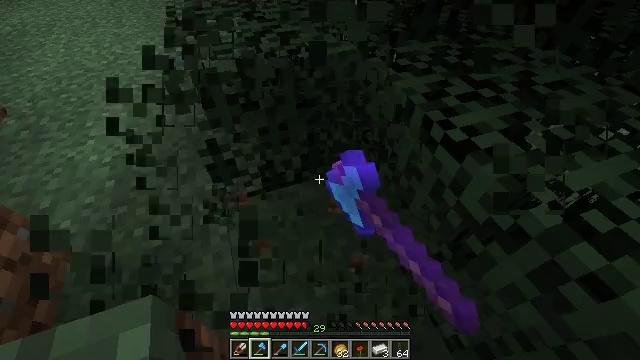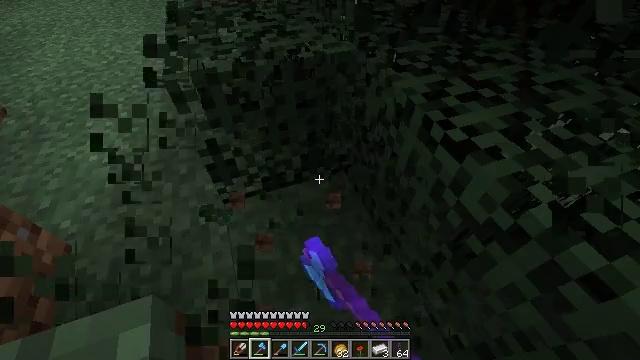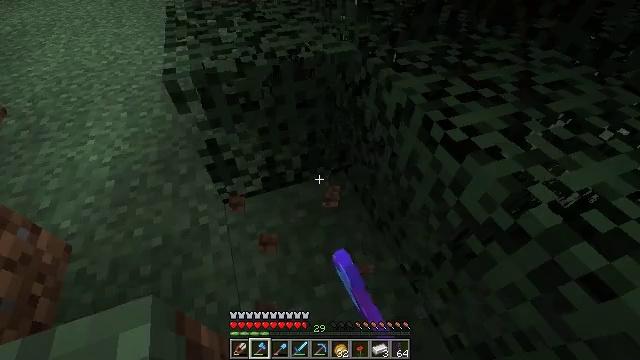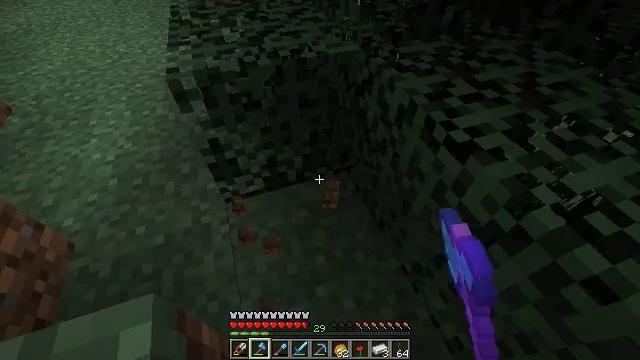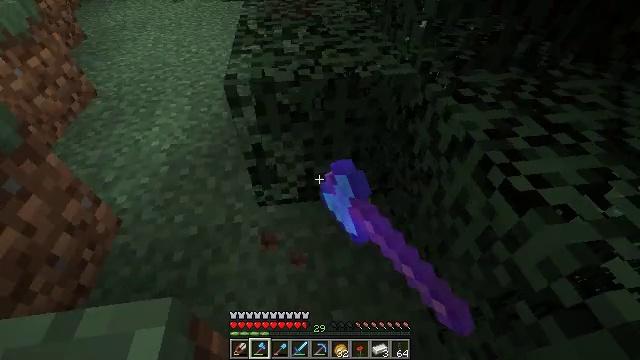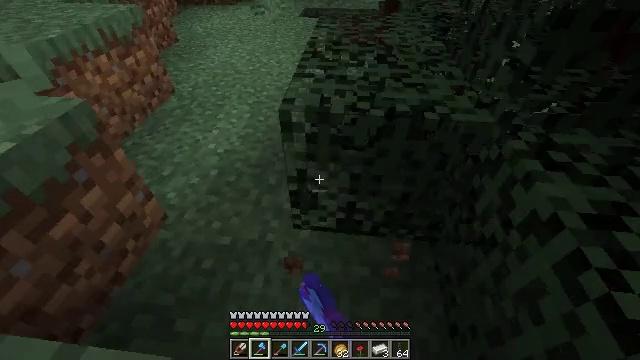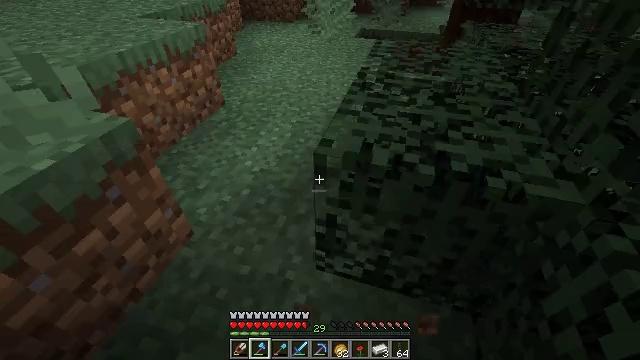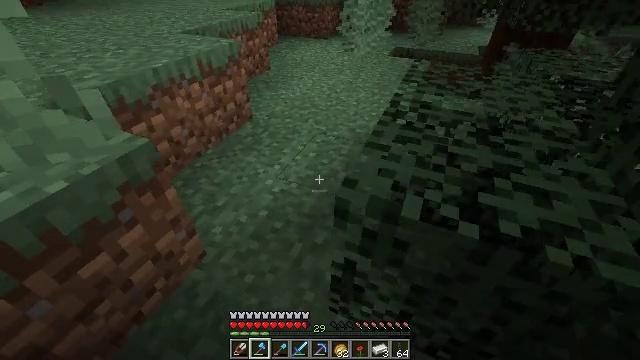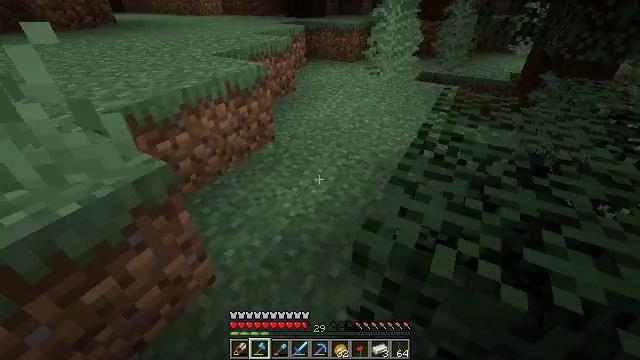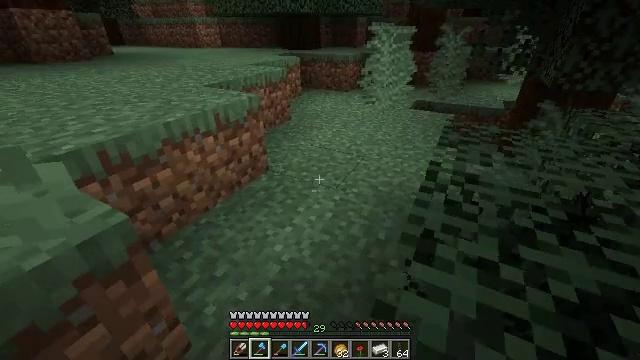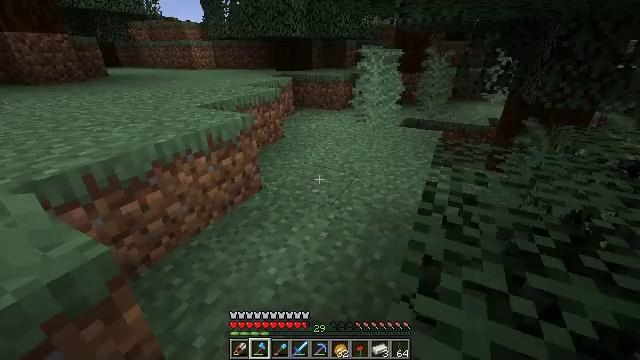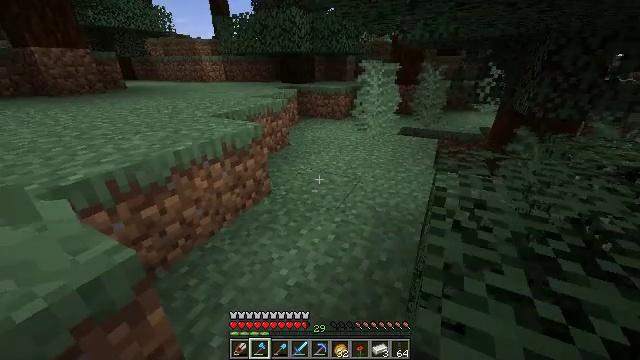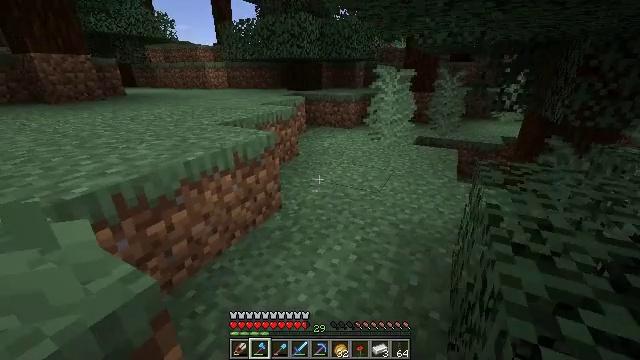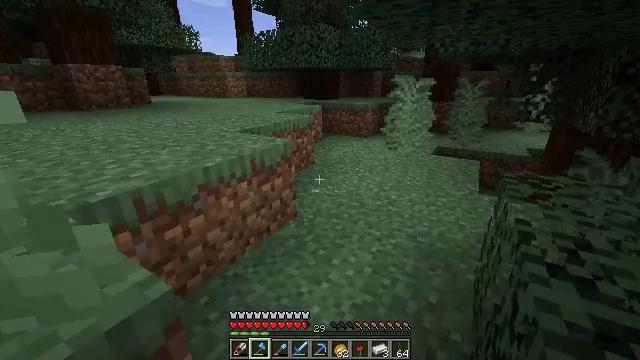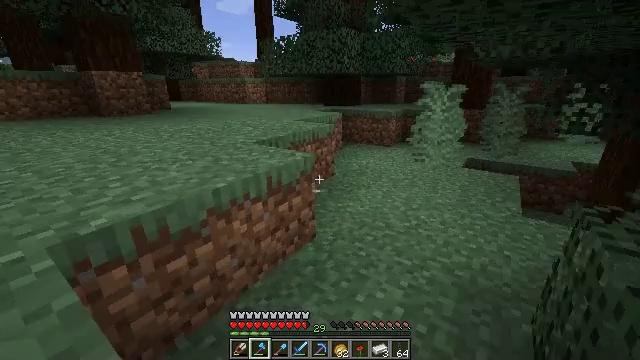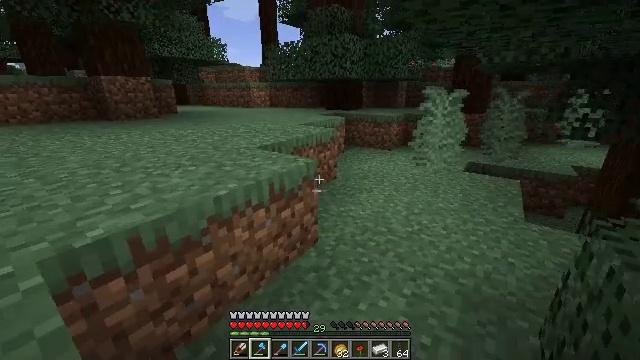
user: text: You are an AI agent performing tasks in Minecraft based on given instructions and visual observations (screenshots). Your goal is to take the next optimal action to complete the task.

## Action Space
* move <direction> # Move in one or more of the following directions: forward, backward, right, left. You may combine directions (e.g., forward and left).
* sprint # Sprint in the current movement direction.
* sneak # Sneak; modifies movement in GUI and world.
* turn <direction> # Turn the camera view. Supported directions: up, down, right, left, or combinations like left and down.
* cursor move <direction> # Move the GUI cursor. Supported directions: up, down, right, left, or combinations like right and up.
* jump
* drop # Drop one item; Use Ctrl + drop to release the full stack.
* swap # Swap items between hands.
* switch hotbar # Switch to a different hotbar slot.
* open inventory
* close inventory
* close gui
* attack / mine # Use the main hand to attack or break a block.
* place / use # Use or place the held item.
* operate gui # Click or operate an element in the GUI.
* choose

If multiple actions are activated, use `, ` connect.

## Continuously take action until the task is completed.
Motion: motion action
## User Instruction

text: Clear the sweet berry bush to collect the sweet berries.
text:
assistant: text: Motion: attack / mine
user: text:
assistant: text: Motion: attack / mine
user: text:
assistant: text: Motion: attack / mine
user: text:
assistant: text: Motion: move forward, turn left and up, attack / mine
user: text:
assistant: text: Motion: move forward, turn left and up
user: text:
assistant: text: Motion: move forward, turn left and up
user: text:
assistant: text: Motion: move forward, turn left and up
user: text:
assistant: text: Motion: move forward, turn left and up
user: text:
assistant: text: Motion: move forward, sprint, turn up
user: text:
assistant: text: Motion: move forward, sprint, turn right and up
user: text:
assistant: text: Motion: move forward, sprint, turn up
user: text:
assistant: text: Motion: move forward, turn up
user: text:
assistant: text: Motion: move forward, sprint, turn left and up
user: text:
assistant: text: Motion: move forward, sprint, turn left and up
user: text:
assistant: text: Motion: move forward, sprint
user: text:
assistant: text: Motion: move forward, sprint
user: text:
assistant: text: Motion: move forward, turn left
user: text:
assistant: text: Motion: move forward, turn left and up
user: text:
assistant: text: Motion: move forward, turn left and up, jump
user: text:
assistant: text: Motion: move forward, turn left and up, jump
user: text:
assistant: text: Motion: move forward, turn left and up, jump
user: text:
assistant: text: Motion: move forward, turn left and up, jump
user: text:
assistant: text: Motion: move forward, turn left and up, jump
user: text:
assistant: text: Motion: move forward, turn left and up, jump
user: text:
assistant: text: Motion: move forward, turn left, jump
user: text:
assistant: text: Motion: move forward, jump
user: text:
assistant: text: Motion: move forward, jump
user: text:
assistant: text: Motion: move forward, sprint, jump
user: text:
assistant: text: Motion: move forward, sprint, turn left, jump
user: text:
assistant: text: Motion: move forward, sprint, turn left, jump